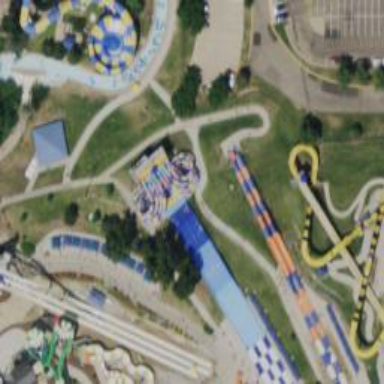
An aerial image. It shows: Water slide attraction.